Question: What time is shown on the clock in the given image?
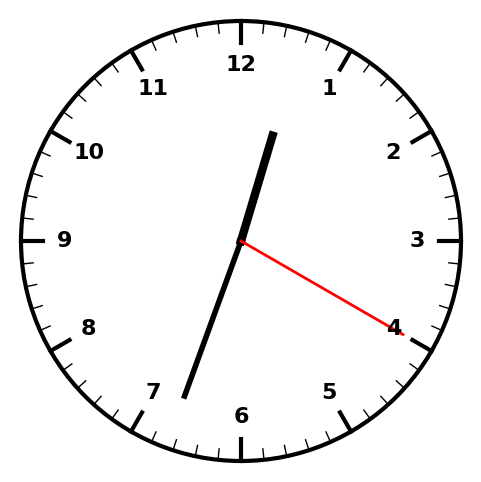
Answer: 12:33:20